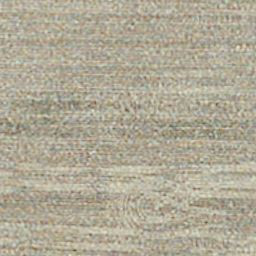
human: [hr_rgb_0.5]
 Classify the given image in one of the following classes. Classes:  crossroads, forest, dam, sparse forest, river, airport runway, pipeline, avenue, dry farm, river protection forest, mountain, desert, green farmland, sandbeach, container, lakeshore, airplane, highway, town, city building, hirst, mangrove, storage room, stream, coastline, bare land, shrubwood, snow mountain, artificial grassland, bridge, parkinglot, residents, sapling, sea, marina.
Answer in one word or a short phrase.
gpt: dry farm